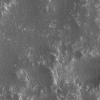
Atmospheric dust classification: not_dusty